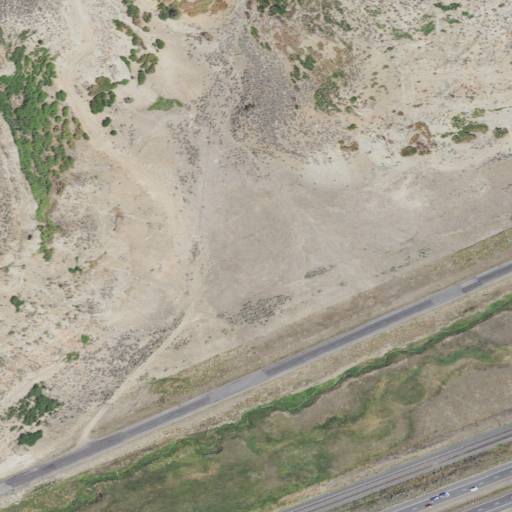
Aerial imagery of valley in Utah named Thirtyfive Canyon containing shrub, woody wetlands, open development, grassland, herbaceous wetlands, low intensity development, and medium intensity development